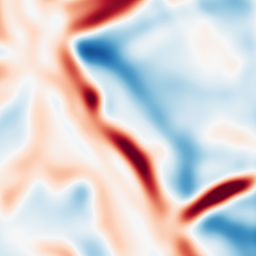
Category: multiscale
Decomposition family: log
Decomposition parameters: sigma: 10
Upsampling method: cubic_mitchell
Upsampling parameters: scale: 8
Upsampling scale: 8